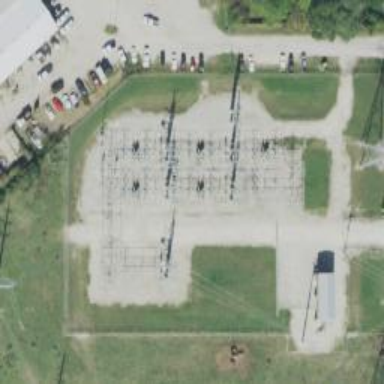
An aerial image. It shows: Switch used for power control.